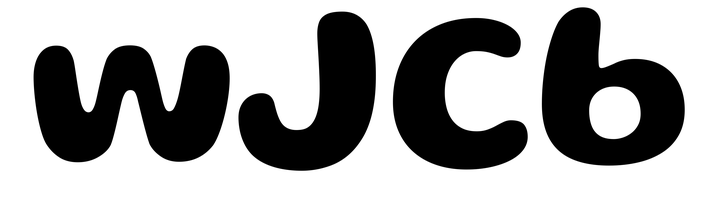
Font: Gluten_SemiBold